Question: I have an ASP.NET web application and I would like to 'Publish' a new page - but not the whole website (as shown below); how could this be done?

I am using FTP publishing with pre-compiling; Visual Studio 2012 and .NET 4.0.
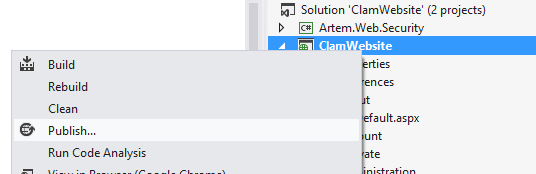
Answer: If you use <URL> you can just replace one page, by ftp for example.